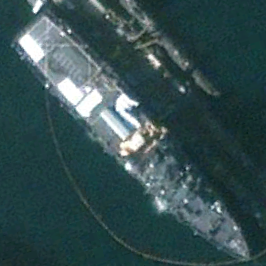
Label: combat